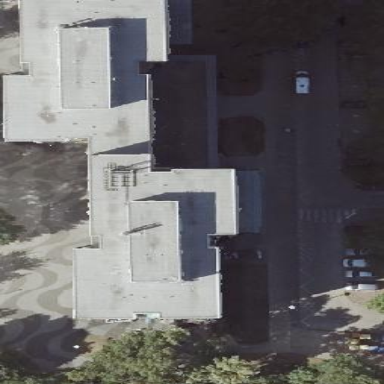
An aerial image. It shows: Apartment building with flat roof.